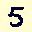
Label: 5